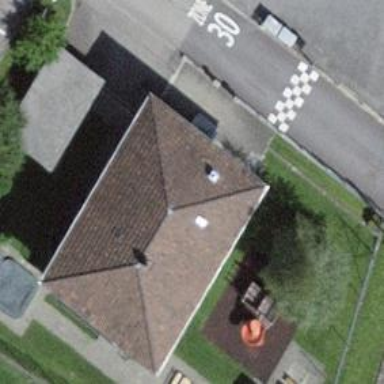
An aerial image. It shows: Kindergarten.